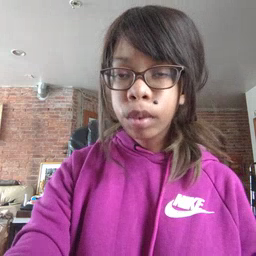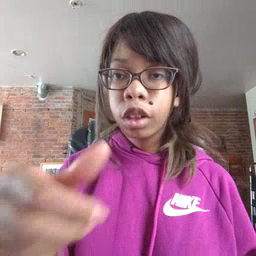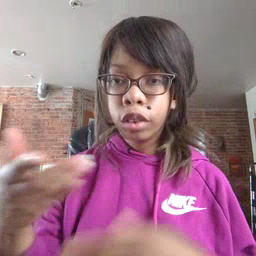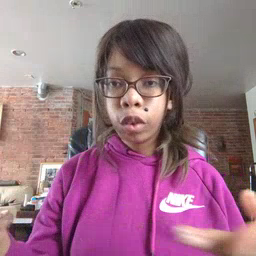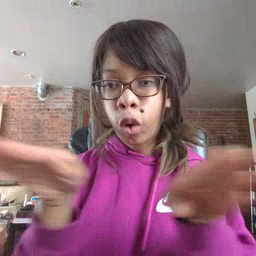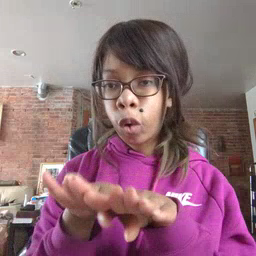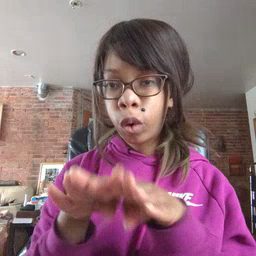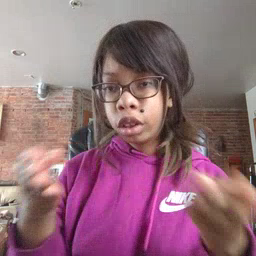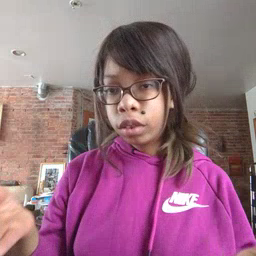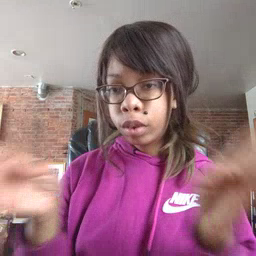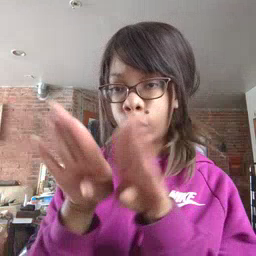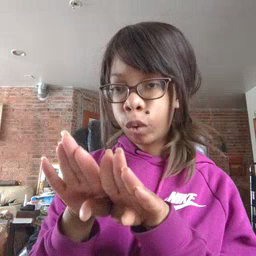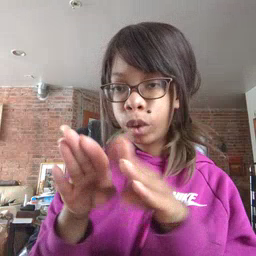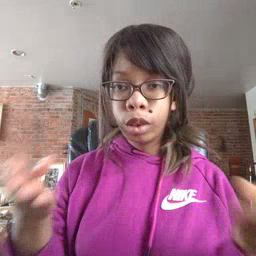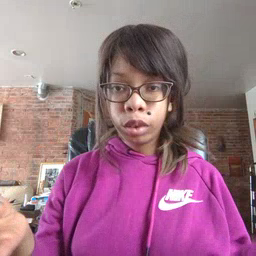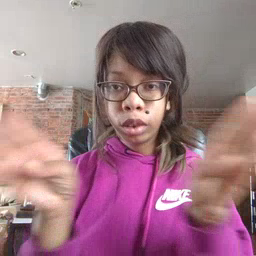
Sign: close